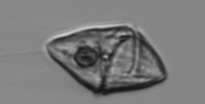
Label: Gyrodinium